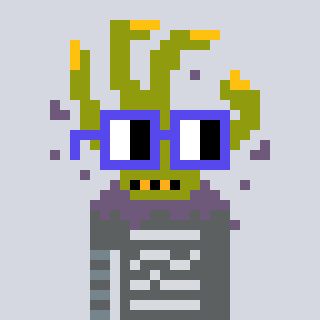
a pixel art character with square blue glasses, a zombie-hand-shaped head and a bege-colored body on a cool background